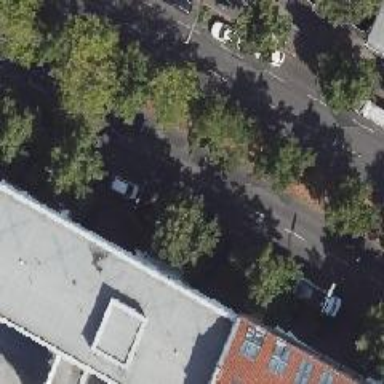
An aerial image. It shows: Parking lane with asphalt surface.